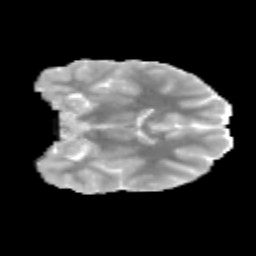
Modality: MD
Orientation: coronal
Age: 10
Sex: male
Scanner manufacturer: siemens
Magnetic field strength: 3 T
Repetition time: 3.8 s
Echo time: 0.07 s